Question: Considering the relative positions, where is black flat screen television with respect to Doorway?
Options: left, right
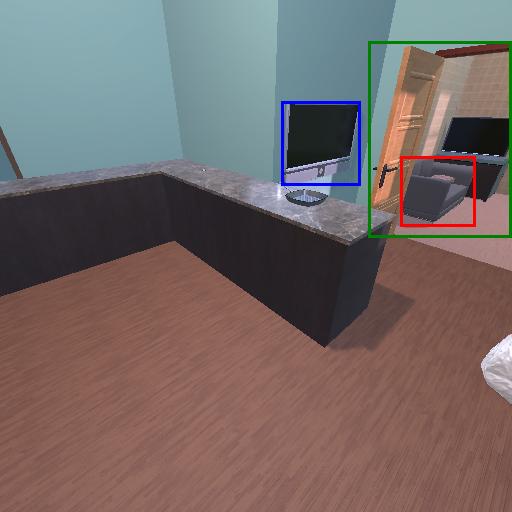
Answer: left